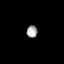
Tissue: prostate
Cell type: T cells
Senescence score: 0.3265
Nuclear area (px): 130
Mean DAPI intensity: 163.262